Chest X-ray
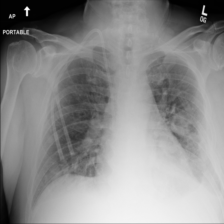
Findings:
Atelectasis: negative
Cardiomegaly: negative
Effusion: positive
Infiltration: positive
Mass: positive
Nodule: positive
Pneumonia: negative
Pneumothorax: negative
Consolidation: negative
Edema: negative
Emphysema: negative
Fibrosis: negative
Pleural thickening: negative
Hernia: negative